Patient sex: F
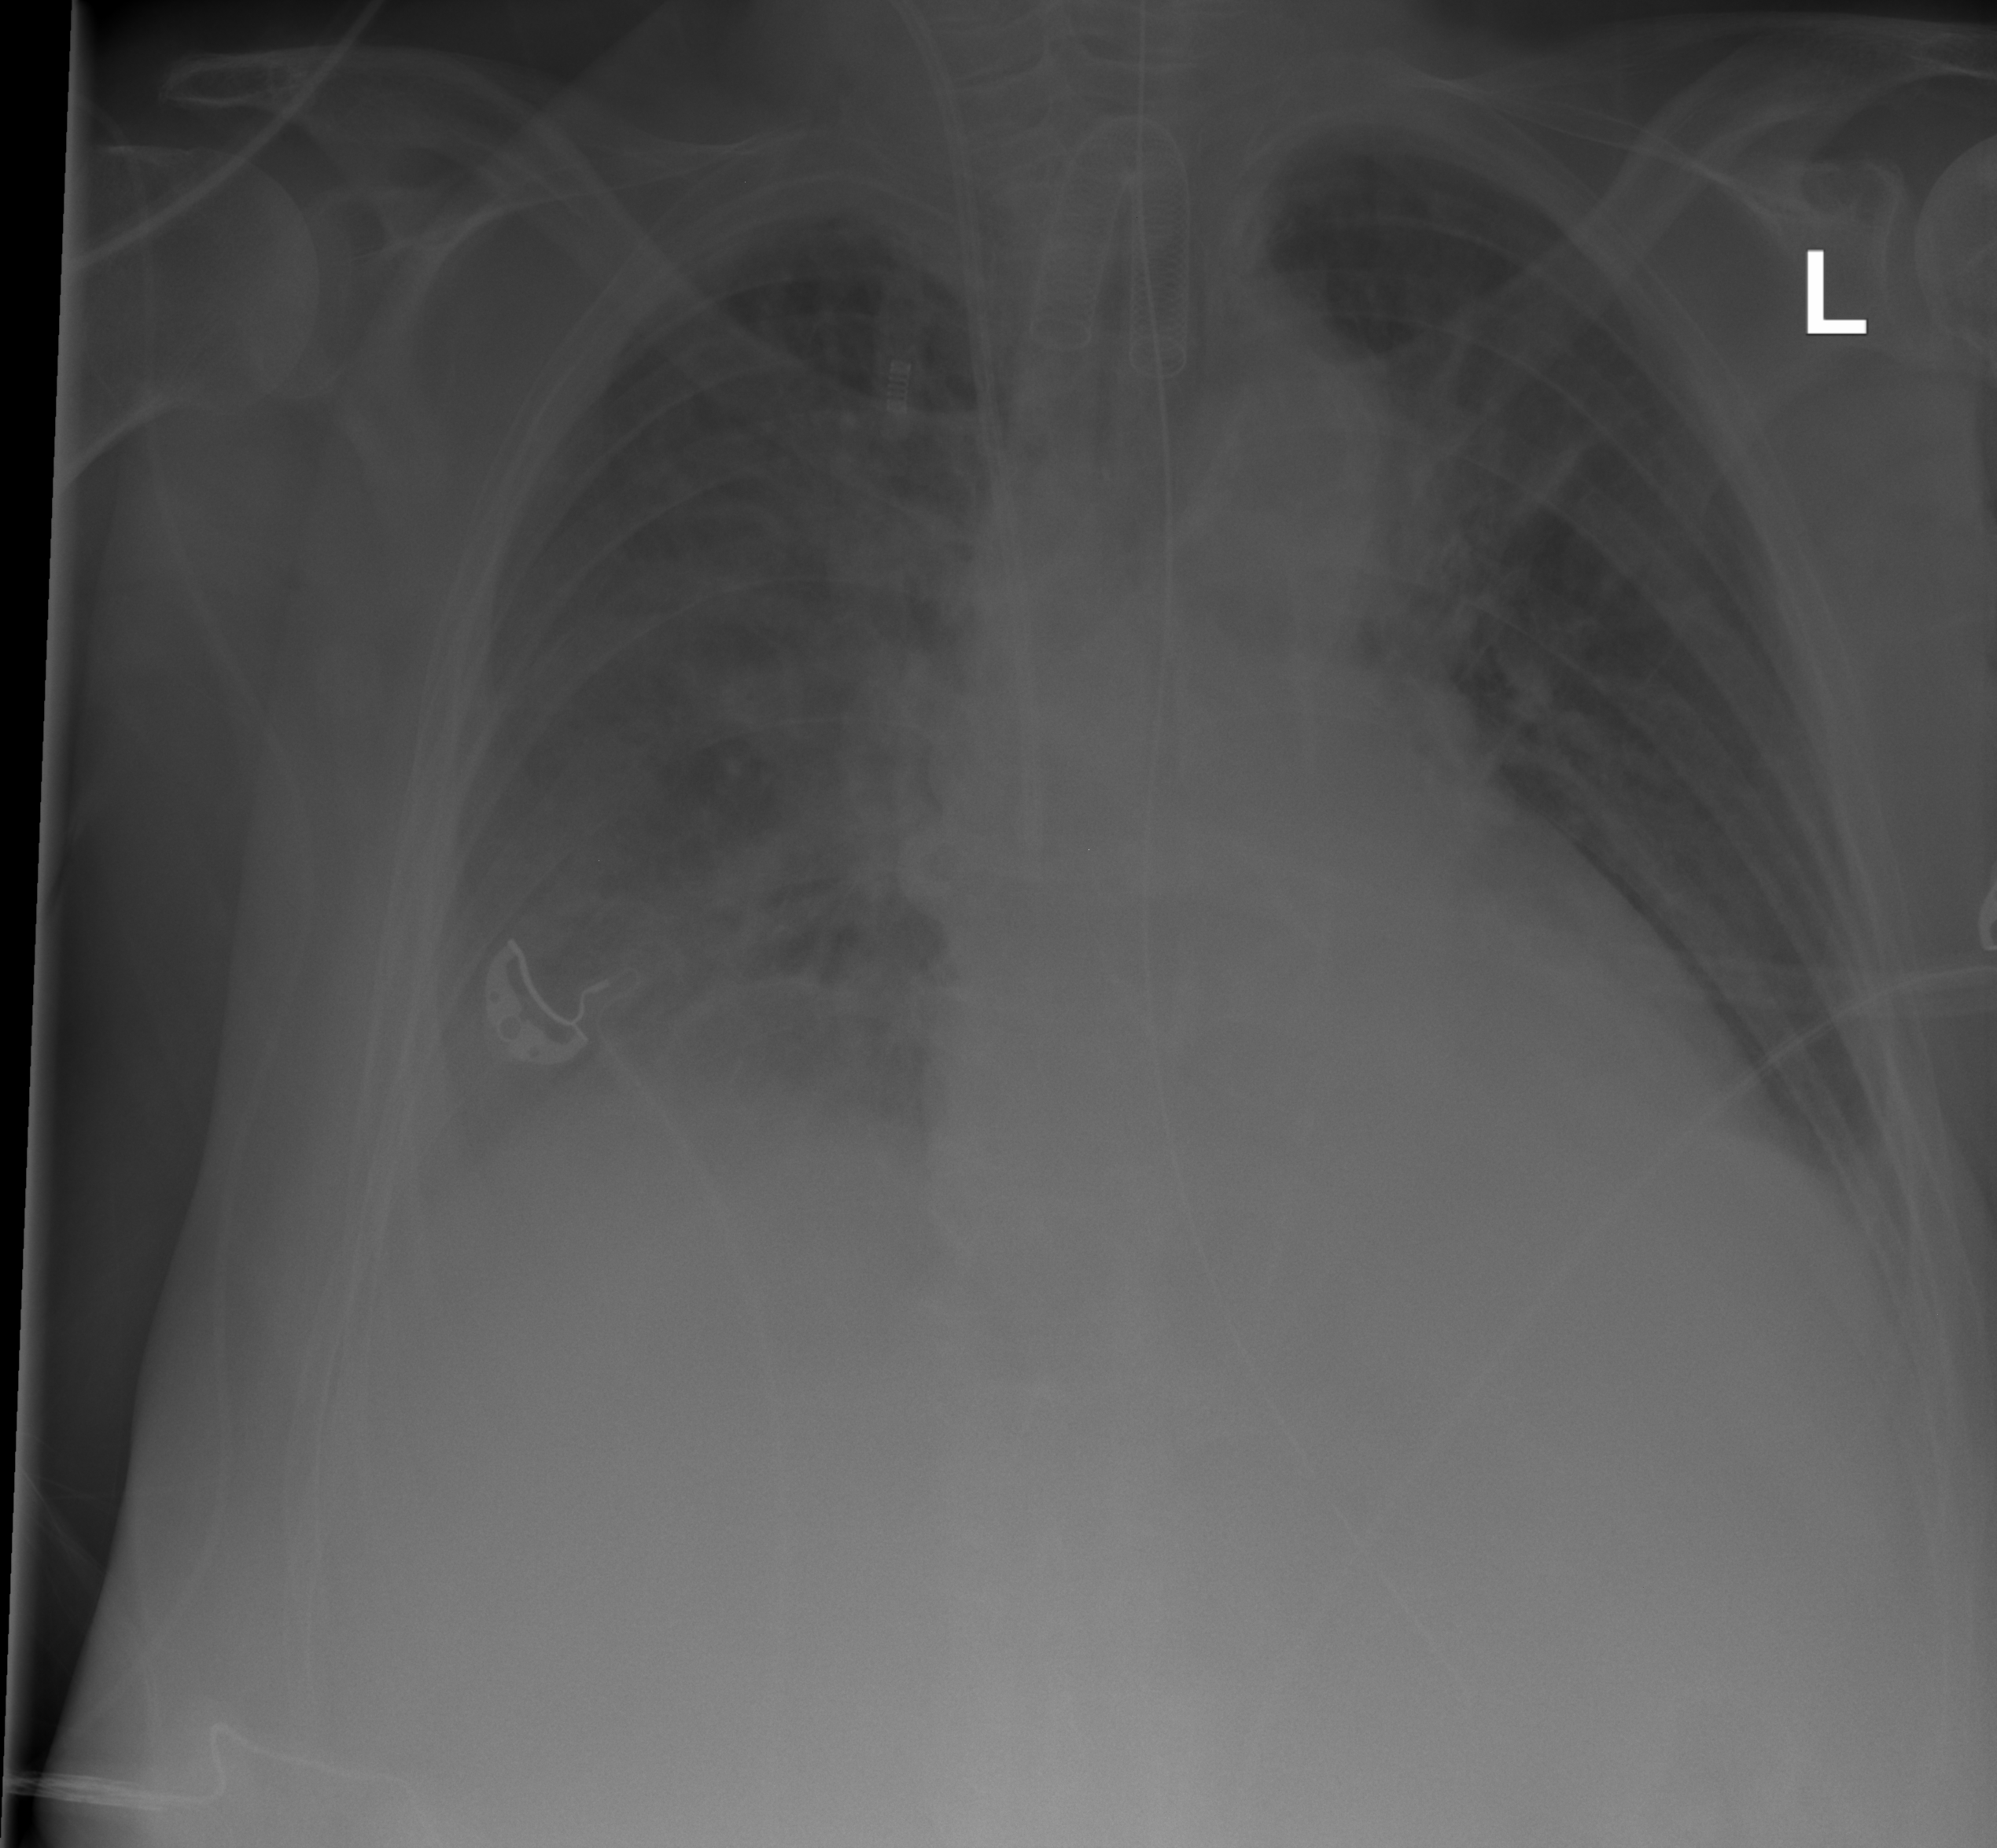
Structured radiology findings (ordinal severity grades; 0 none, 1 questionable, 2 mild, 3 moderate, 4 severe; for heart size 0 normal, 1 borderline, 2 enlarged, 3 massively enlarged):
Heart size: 2
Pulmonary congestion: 2
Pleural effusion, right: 2
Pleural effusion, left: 1
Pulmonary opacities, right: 2
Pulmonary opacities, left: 0
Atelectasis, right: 2
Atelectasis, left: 0